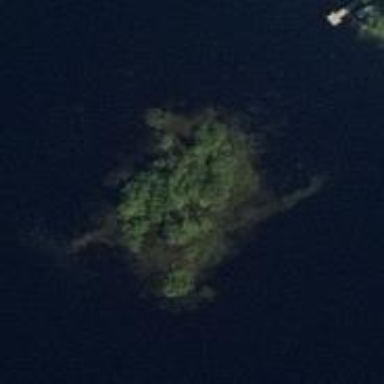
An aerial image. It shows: Islet surrounded by woodland.